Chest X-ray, AP view. Patient: 67 years old, sex M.
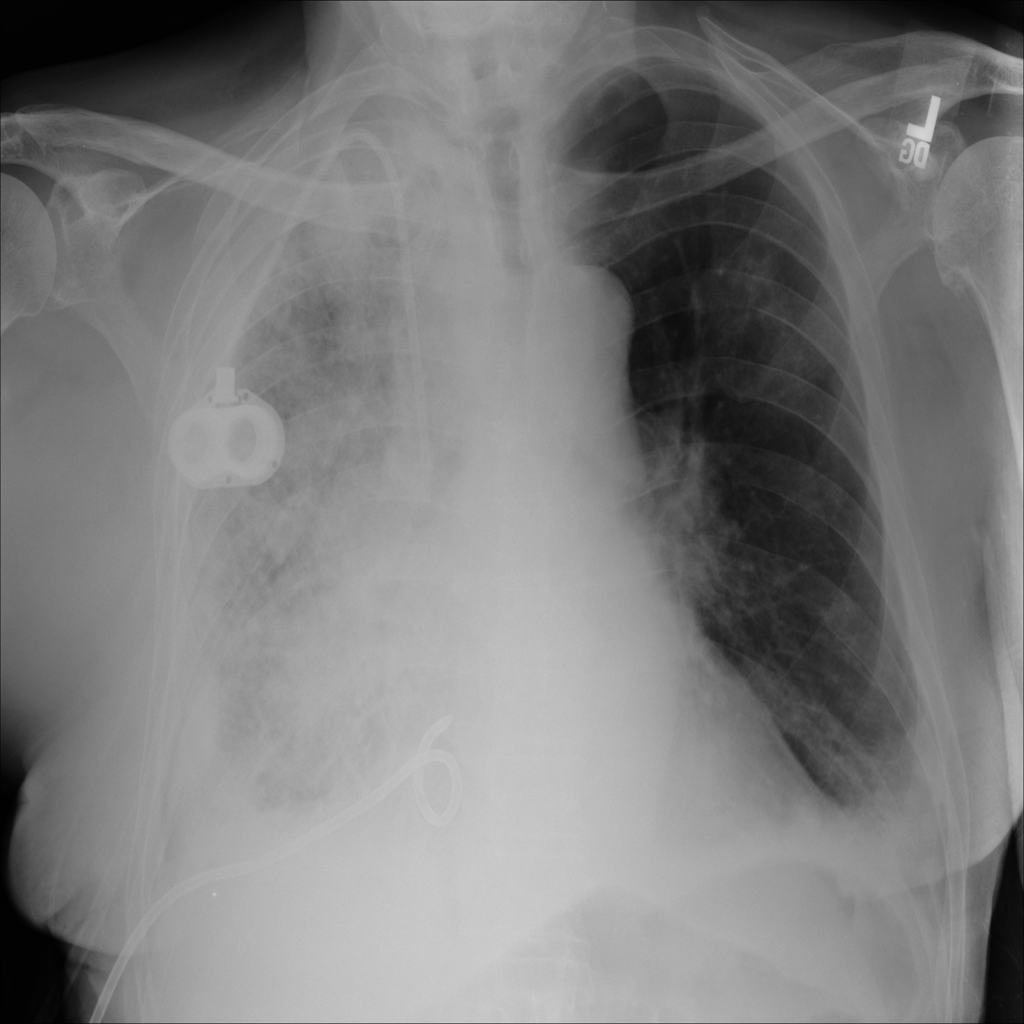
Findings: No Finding